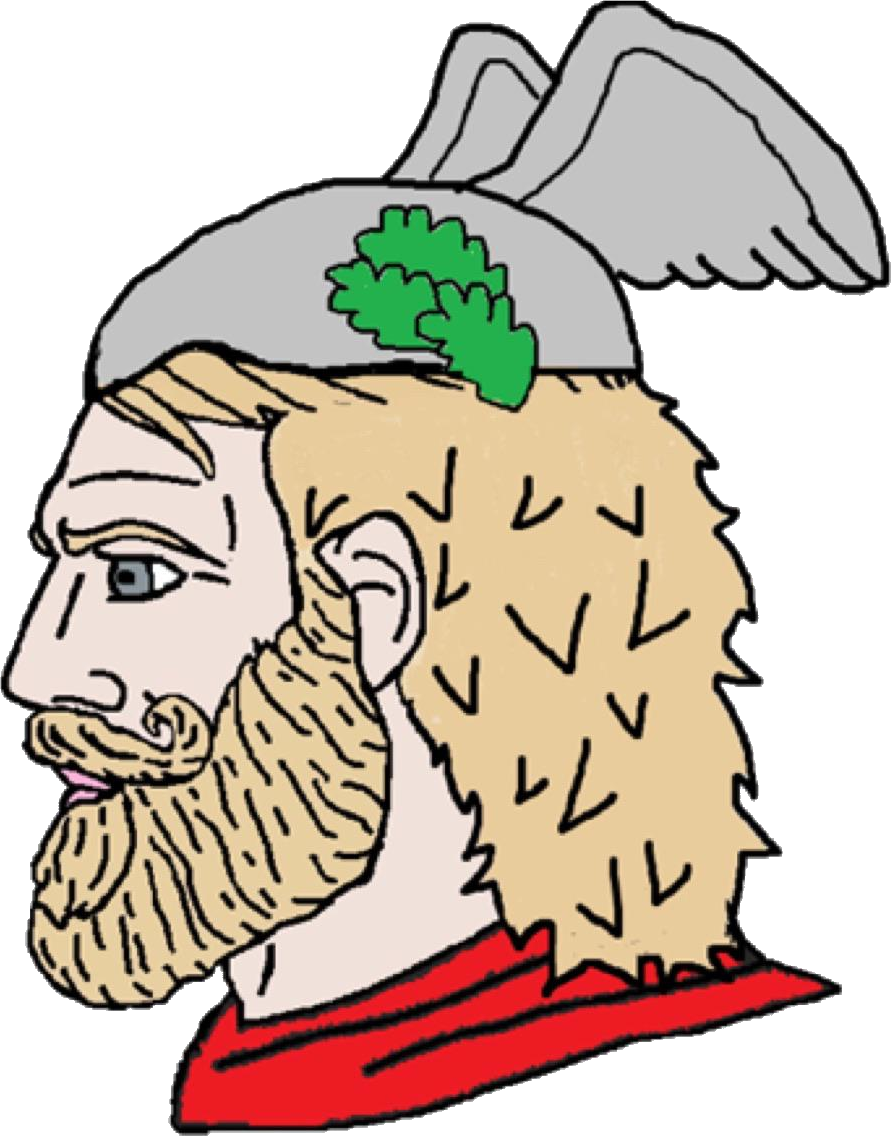
Label: 4_Yes_Chad